Question:
Hello! I've got a recyclerview and a swipe to refresh layout . When i swipe down and it starts refreshing when i scroll up while it's still refreshing the app crashes and the log says the thing in the picture. After refrwshing is completed everything works fine until you scroll up while refreshing again . It says indexoutof bounds and position 2. Thanks in advance! :)
Edit 1:
'''
<?xml version="1.0" encoding="utf-8"?>
<android.support.v4.widget.SwipeRefreshLayout
android:id="@+id/swipe_refresh"
android:layout_width="match_parent"
app:layout_behavior="@string/appbar_scrolling_view_behavior"
android:layout_height="wrap_content"
android:background="@color/colorPrimaryNewsBG"
xmlns:android="http://schemas.android.com/apk/res/android"
xmlns:app="http://schemas.android.com/apk/res-auto">
<android.support.v7.widget.RecyclerView
android:id="@+id/recyclerview"
android:clipChildren="false"
android:clipToPadding="false"
android:layout_width="match_parent"
android:layout_height="wrap_content"/>
</android.support.v4.widget.SwipeRefreshLayout>
'''
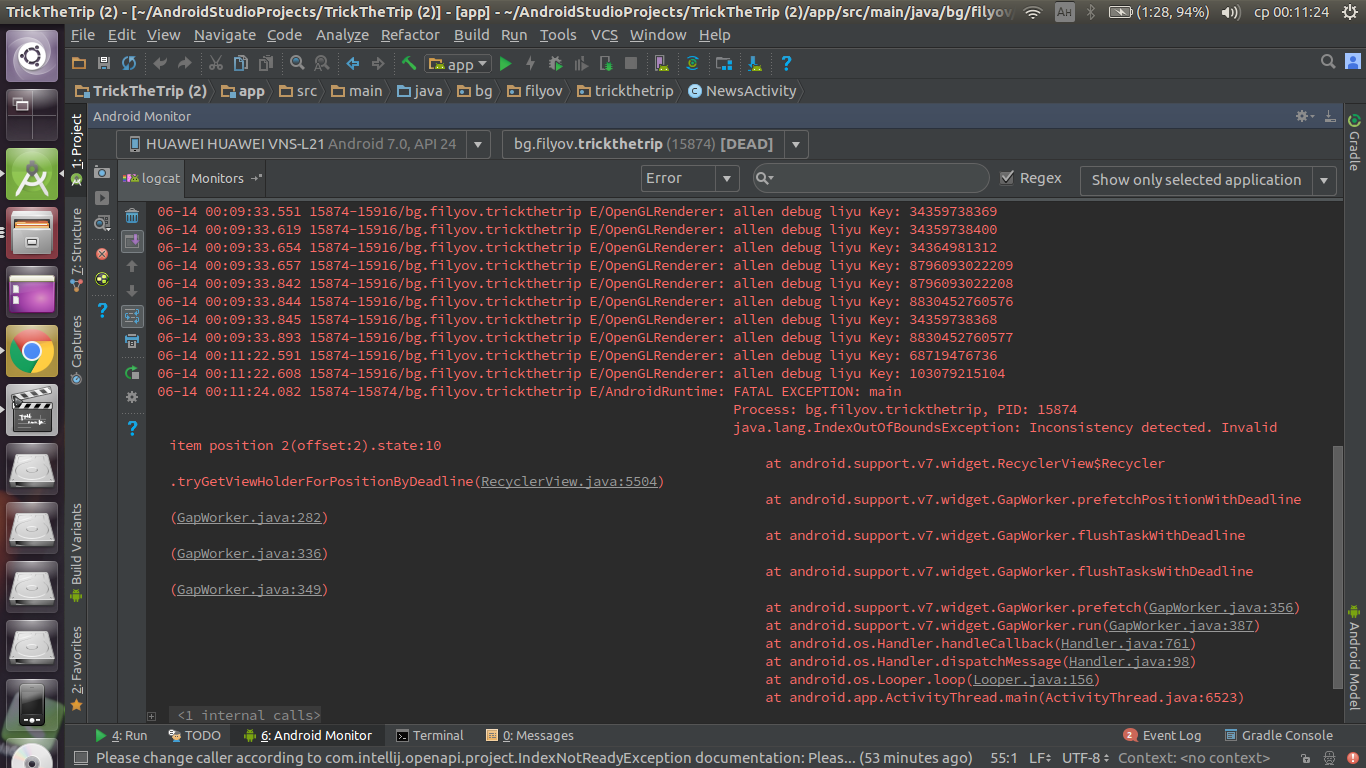
Answer: Fixed it! <URL> question describes almost the exact issue I had. Looking for indexoutofbounds didn't work so I managed to locate the problem : It was happening when it was told to clear the list , but I never notified the adapter that the data is refreshed!